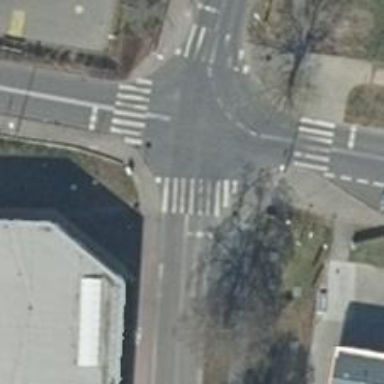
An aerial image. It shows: Uncontrolled road crossing.